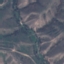
Land use / land cover: HerbaceousVegetation